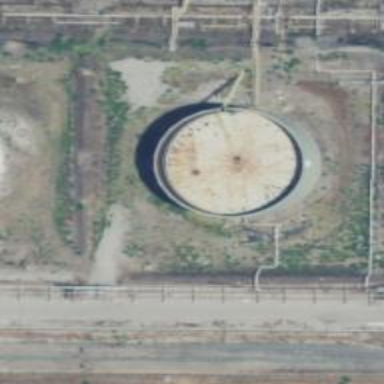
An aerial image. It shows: Storage tank building.